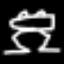
Label: frog